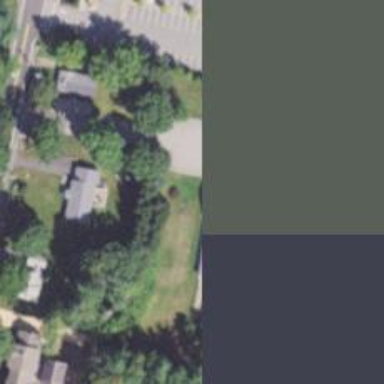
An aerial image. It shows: Veterinary facility.